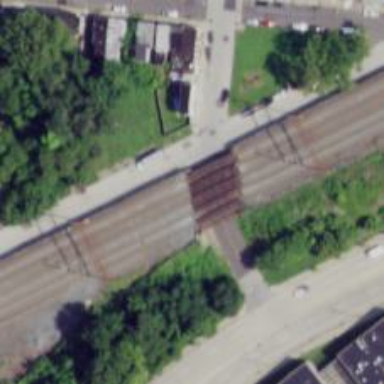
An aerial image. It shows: Bridge over electrified railway with contact lines.